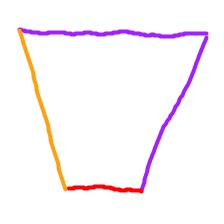
Shape: trapezoid